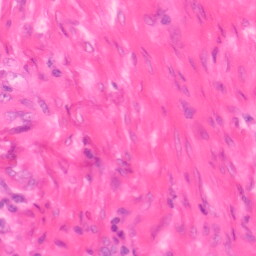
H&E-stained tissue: Colon